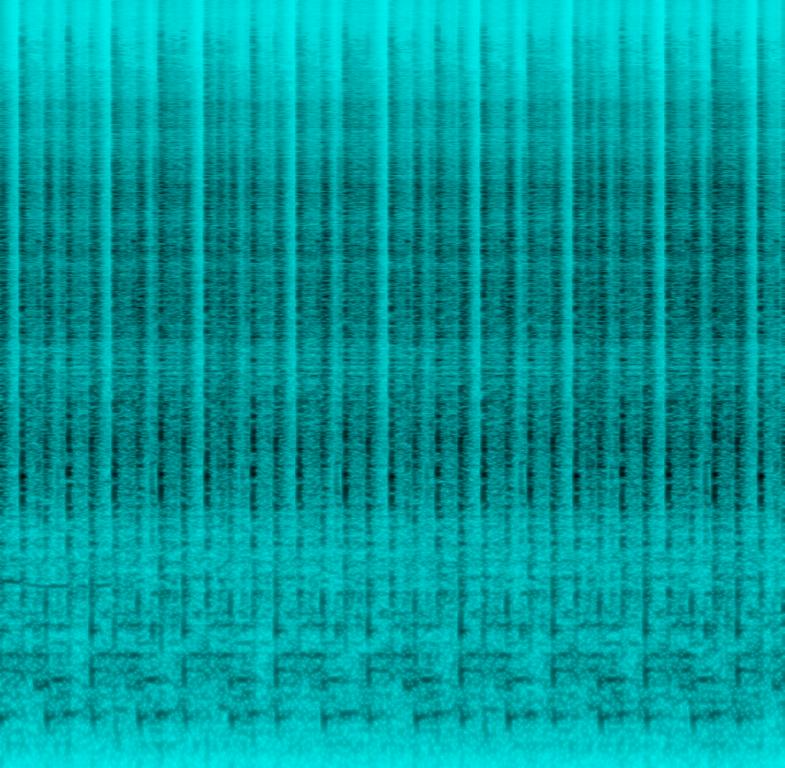
This is the recording of an electronic dance music/rave party. The rhythmic background consists of a loud electronic drum beat. There is a synth playing a simple and repeated theme. The atmosphere is energetic. This piece could be played at nightclubs, dance clubs and rave events. It could also be playing at beach parties.